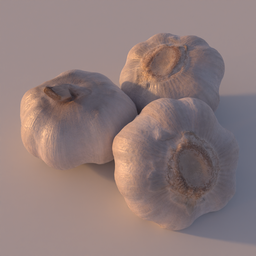
Label: nature